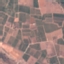
Label: PermanentCrop